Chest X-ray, PA view. Patient: 56 years old, sex F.
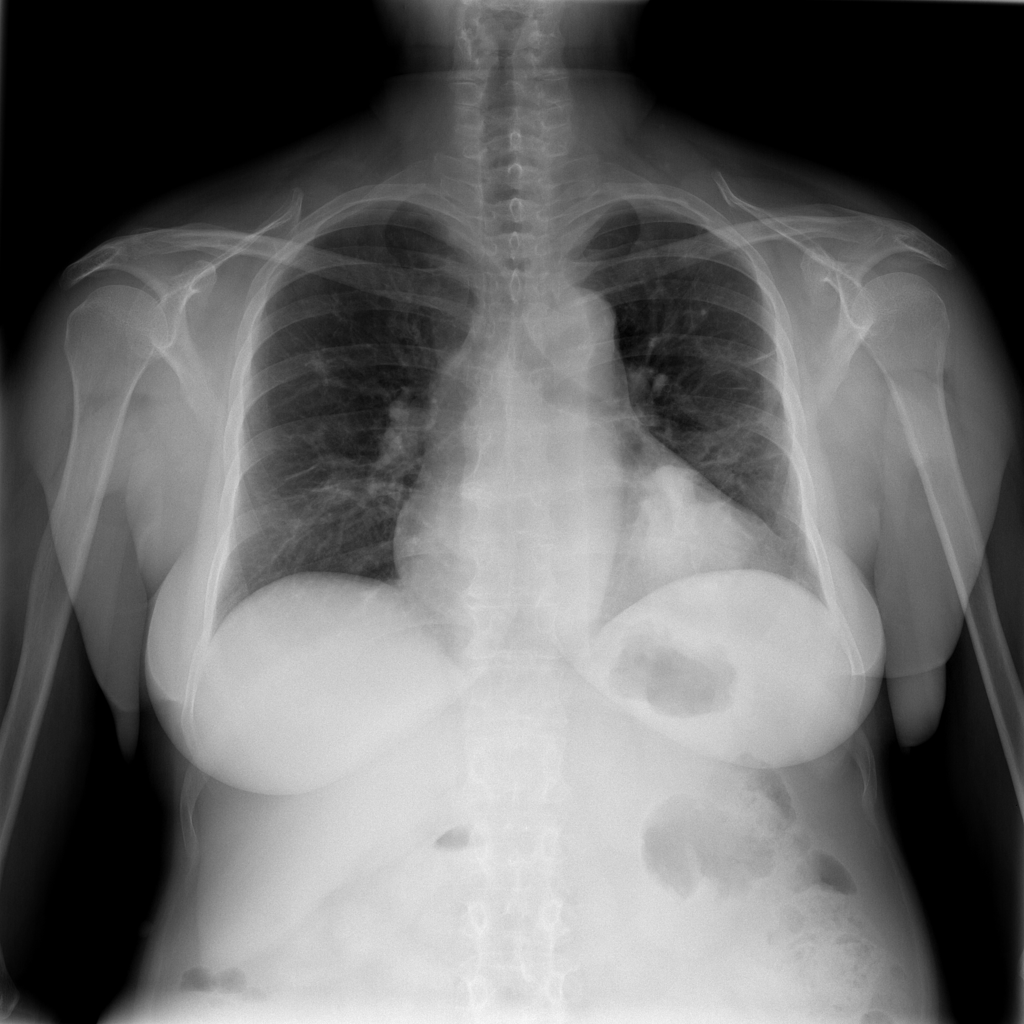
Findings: Mass